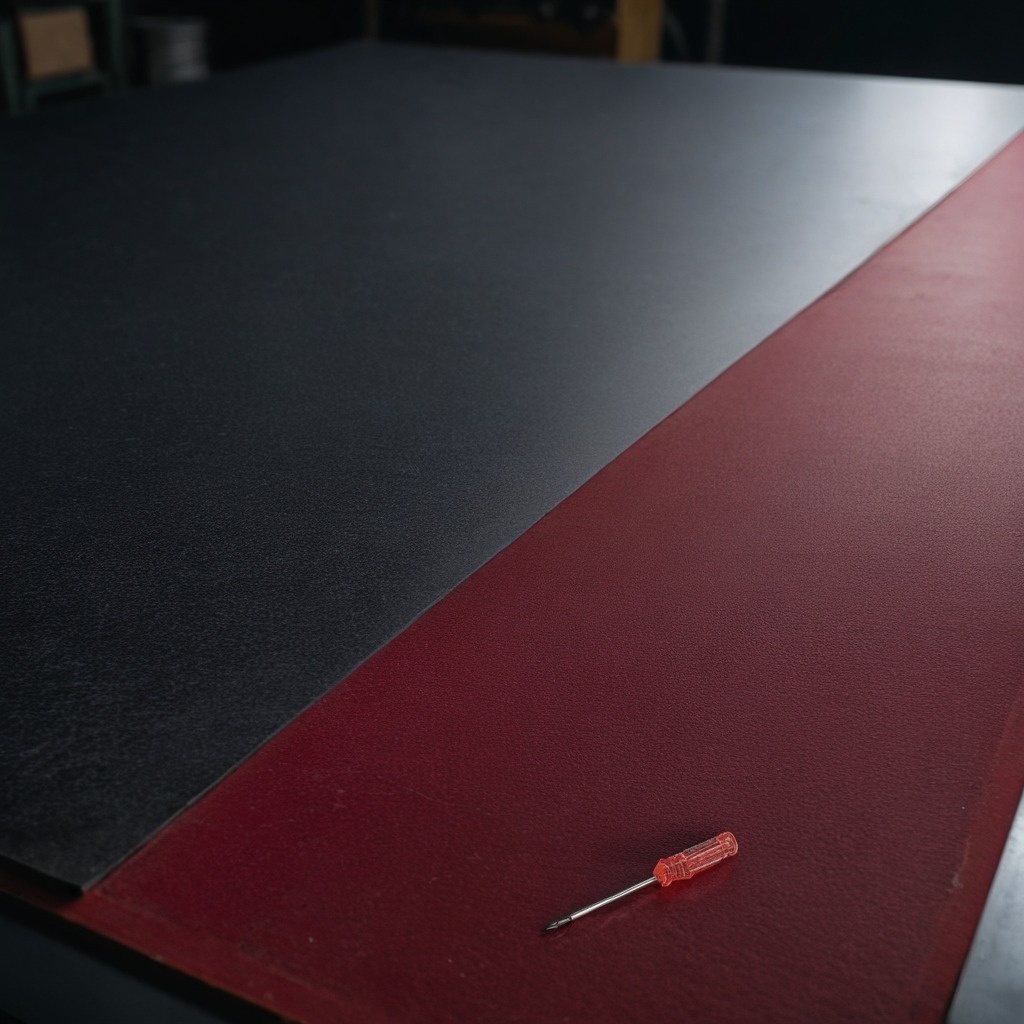
A screwdriver lying on a clean granite tabletop covered with a red rubber mat inside a workshop at night dim ambient light soft shadows worn but beneath the mat